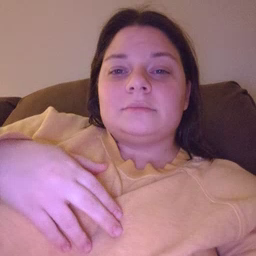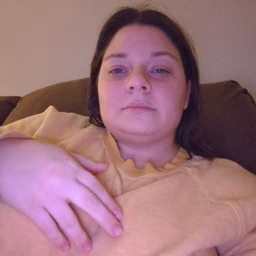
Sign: pool